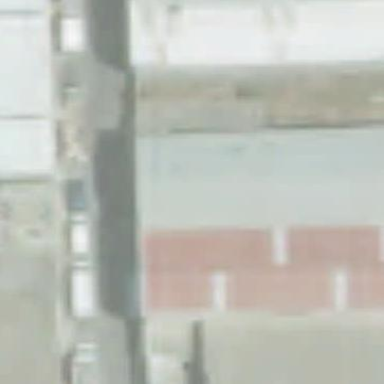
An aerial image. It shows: Warehouse.